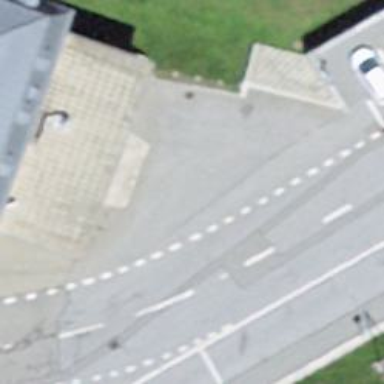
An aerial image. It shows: Bus stop with platform for public transport.